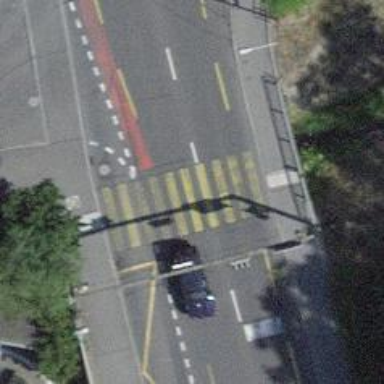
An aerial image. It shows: Uncontrolled zebra crossing with notable zebra markings.